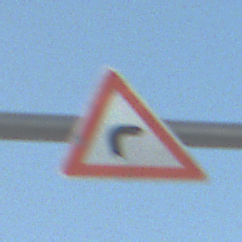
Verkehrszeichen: KurveRechts
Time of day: MorningAfternoon
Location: Outdoor (Special)
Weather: Clear
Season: NotSpecified
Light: Natural